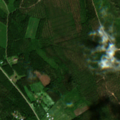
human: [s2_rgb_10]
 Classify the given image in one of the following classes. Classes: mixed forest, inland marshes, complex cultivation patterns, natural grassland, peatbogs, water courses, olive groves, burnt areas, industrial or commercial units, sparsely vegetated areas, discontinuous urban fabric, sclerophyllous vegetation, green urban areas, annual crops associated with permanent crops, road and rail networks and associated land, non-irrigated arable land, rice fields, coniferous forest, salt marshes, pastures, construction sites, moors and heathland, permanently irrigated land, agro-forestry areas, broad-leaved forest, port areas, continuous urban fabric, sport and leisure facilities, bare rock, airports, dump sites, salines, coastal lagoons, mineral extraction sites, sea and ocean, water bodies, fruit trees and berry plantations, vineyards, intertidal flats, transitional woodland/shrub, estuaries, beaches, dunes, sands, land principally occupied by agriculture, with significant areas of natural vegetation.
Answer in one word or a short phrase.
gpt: land principally occupied by agriculture, with significant areas of natural vegetation, coniferous forest, mixed forest